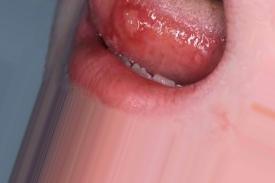
Condition: Mouth Ulcer